Question: I have My SQL Table with Resource Name, Supervisor Name, Planned Effort, Planned Finish Date, Task Name
I want to get the output of Resource Name, Supervisor Name and Planned Efforts where Planned Efforts is SUM (Total) of efforts for that Resource Subtract (Minus) from The Planned Effort's Finish Dates which are ending in the next month.
Below is an example:
- - The output for A's Planned Effort by 5/31/2018 should be 50% ((50+25)-(25+25))- Resource B has a total Effort of 100%-
Below is the query i am using.
The Resource Name, Supervisor Name and the planned efforts are from different tables. I am using Inner Join to combine them. The current problem i have is, the query should give output for only those resources whose sum of planned effort is less than 80% after a specified date including all the conditions in where clause.
'''
Declare @MonthStart Date
Declare @MonthFinish Date
Set @MonthFinish = '5/31/2018'
Select
r.resourcename AS [Resource Name]
--,ru.[Supervisor Name]
--,t.taskname AS [Project Name]
,SUM(a.assignmentpeakunits) AS [Occupied %]
from assignment a
Inner Join Task t on a.TaskUID = t.taskuid
Inner Join Resource R on a.resourceuid = R.ResourceUId
Inner Join Resource_UserView RU on a.resourceuid = ru.resourceuid
Where a.projectuid = '04D0A859-CFE4-E611-8109-0025B52F0120'
and a.assignmentfinishdate > @MonthFinish
and r.ResourceName <> 'Unassigned Resource'
and a.AssignmentPeakUnits < 80
Group By r.ResourceName
Order by r.ResourceName
'''
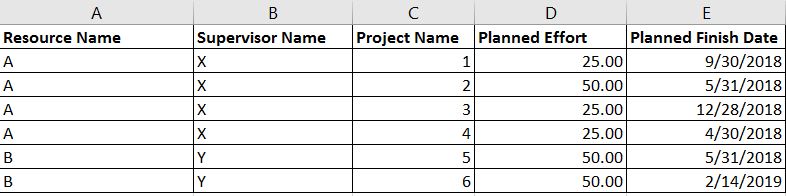
Answer: It seems you are thinking to complicated. You have these rows for ressource A:
You make clear that there is a total of 125% and that at 2018-05-31 25+50=75% will be done, so 25+25=50% remain and these 50% you want to show. But no matter what the total percentage, no matter how much is done, you simply want the sum of the percentages after the given date.
'''
select
resource_name,
supervisor_name,
sum(planned_effort) as total
from mytable
where planned_finish_date > date '2018-05-31'
group by resource_name, supervisor_name
order by resource_name, supervisor_name;
'''
(Your database is not normalized by the way. You say there can only be one supervisor per ressource, but your table allows for different supervisors per ressource. This should be two tables hence: a ressource table with the ressource name and the supervisor name and your plan table, but without the supervisor name.)